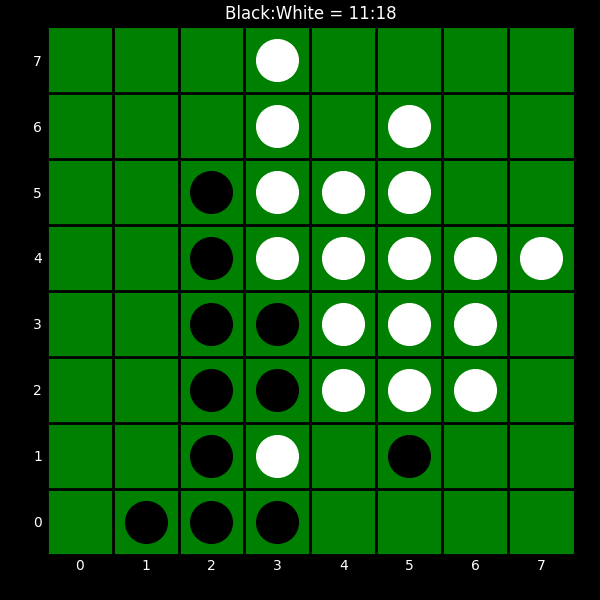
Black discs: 11
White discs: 18